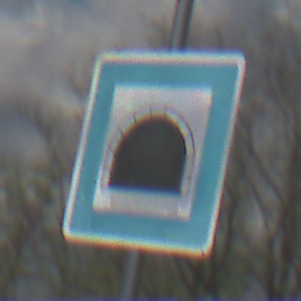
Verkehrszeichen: Tunnel
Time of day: Midday
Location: Outdoor (Nature)
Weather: PartlyCloudy
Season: Autumn
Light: Natural